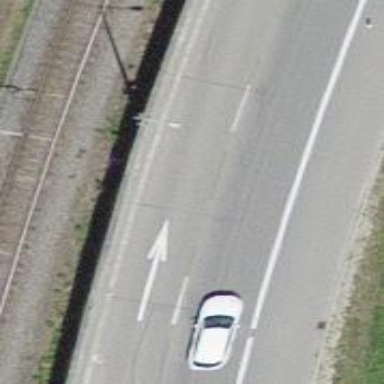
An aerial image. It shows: Asphalt trunk highway with cycle track.